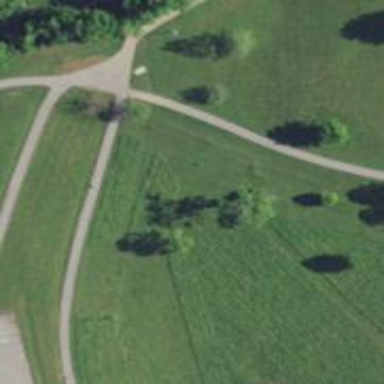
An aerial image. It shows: Disc golf hole.